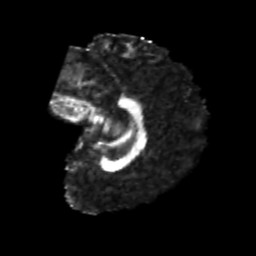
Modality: FA
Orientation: sagittal
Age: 24
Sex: female
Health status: healthy
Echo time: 0.074 s